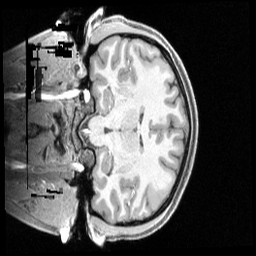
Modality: T1w
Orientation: coronal
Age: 21
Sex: female
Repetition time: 2.4 s
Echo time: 0.00222 s